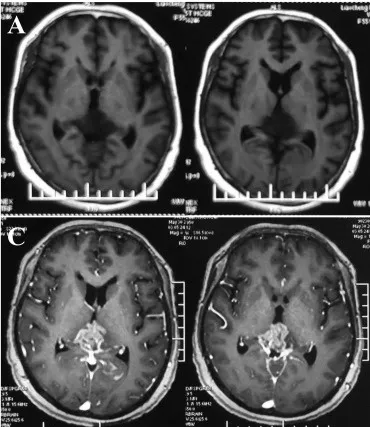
Pre-operative T2-weighted.
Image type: radiology (mri)